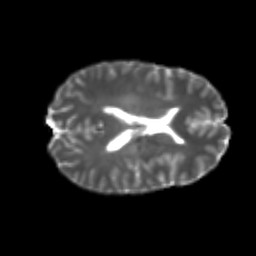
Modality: T2w
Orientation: axial
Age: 24
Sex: female
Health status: healthy
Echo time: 0.074 s